Question: I am drawing to a canvas, this is updated regularly and it flashes.
Logically thinking I assumed this is because my redraw method clears the Canvas then draws one element at a time to the canvas. so my idea was to write to a Timage then set the picture to the Timage.
---
here is my code
'''
procedure Tmainwindow.Button3Click(Sender: TObject);
var bufferpicture:TImage;
begin
//draw stuff to bufferpicture
//***
//draw stuff to bufferpicture
myrealpicture.picture:=bufferpicture.picture;
end;
'''
Upon running the code I get a error show below.

---
How do I set the canvas of one to another since canvas is a read only property? or is there a better way to do what i am trying to do?
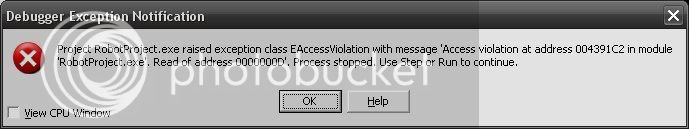
Answer: 1. It looks like you did not create myrealpicture
2. I would use the method Assign MyRealPicture.Picture.Assign(BufferPicture.Picture);
3. You can copy the content of one canvas to another using BitBlt: var
BackBuffer: TBitmap;
begin
BackBuffer := TBitmap.Create;
try
{ drawing stuff goes here}
BitBlt(Form1.Canvas.Handle, 0, 0, BackBuffer.Width, BackBuffer.Height,
BackBuffer.Canvas.Handle, 0, 0, SRCCOPY);
finally
BackBuffer.Free;
end;
end;
4. You can just use the DoubleBuffered property